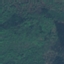
Label: Forest